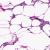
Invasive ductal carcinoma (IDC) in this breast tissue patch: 0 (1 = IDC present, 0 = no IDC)